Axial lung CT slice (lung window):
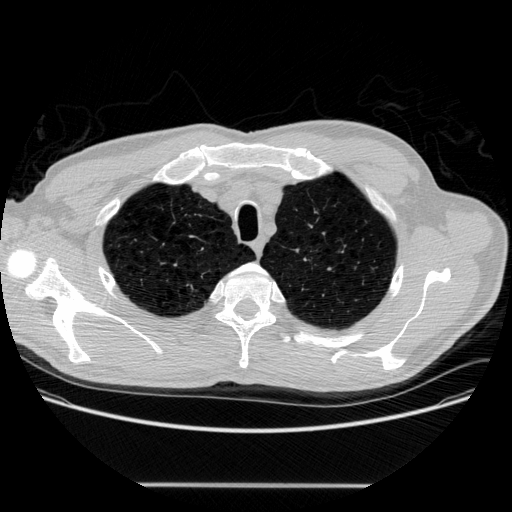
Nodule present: no